Interaction volume radius: 10 \u00c5
Interaction volume height: 25 \u00c5
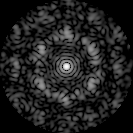
Disorder parameter: 0.6862